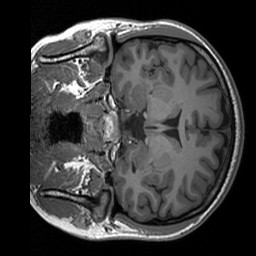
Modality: T1w
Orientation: coronal
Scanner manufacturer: siemens
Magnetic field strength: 3 T
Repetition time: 1.76 s
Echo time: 0.0022 s